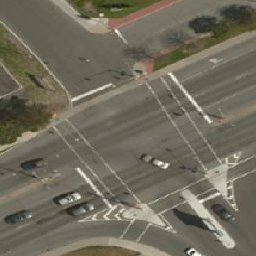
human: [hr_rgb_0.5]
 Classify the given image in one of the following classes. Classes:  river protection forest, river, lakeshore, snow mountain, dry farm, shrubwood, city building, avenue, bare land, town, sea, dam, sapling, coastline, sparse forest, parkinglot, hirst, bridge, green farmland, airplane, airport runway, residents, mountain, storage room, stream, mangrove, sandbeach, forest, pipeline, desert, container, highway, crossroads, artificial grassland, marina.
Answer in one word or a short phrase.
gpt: crossroads